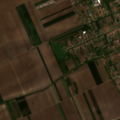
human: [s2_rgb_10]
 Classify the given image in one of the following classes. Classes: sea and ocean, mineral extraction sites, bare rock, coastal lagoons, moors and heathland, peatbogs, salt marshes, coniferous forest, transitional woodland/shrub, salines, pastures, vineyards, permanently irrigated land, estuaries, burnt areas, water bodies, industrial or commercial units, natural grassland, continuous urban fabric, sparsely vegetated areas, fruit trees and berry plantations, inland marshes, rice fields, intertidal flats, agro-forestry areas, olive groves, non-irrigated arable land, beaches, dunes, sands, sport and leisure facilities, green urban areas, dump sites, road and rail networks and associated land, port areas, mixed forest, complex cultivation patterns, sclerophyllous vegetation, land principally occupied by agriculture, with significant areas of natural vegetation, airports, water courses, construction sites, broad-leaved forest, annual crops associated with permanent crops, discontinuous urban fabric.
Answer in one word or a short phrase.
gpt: discontinuous urban fabric, non-irrigated arable land